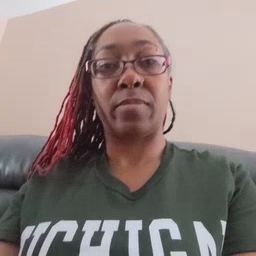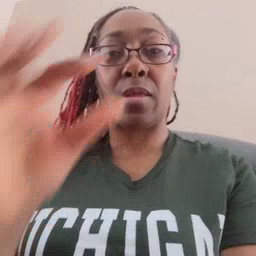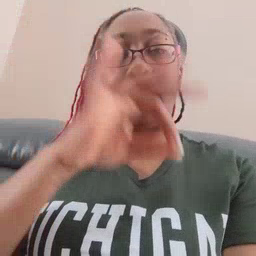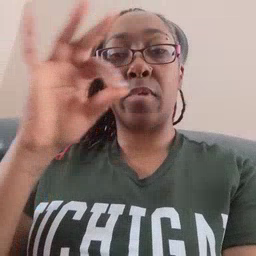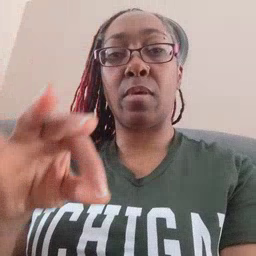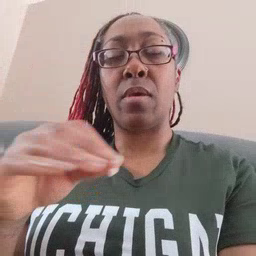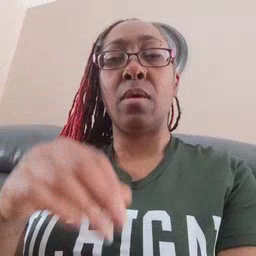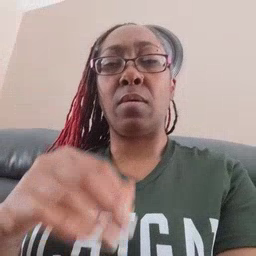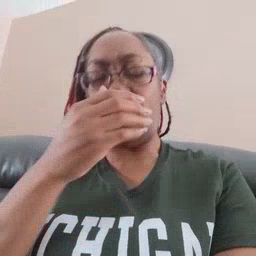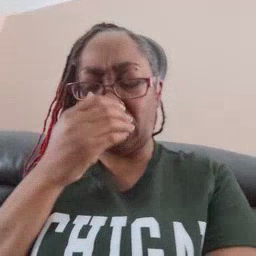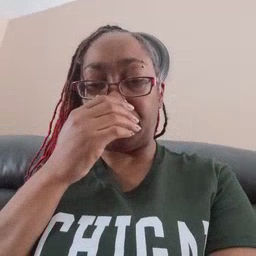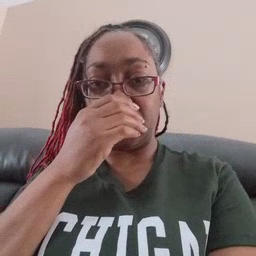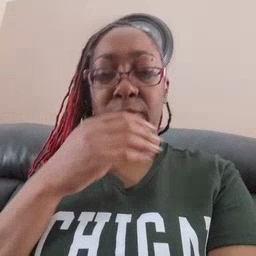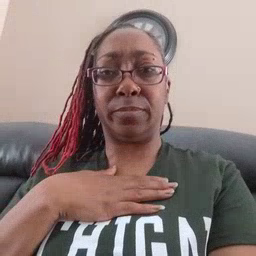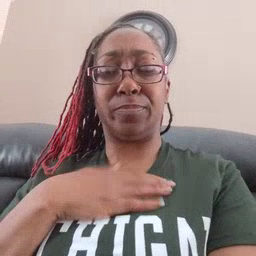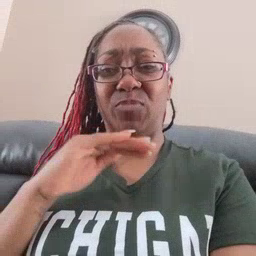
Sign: frenchfries